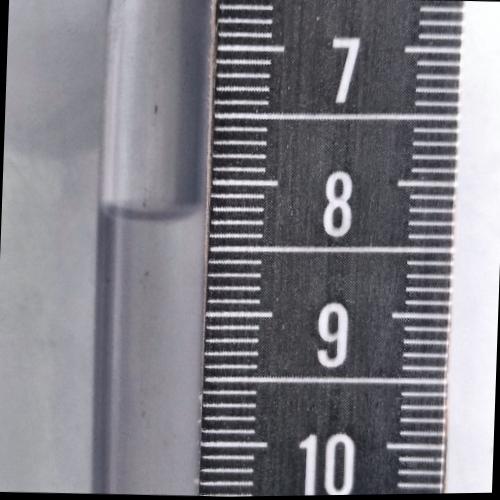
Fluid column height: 8.2 cm